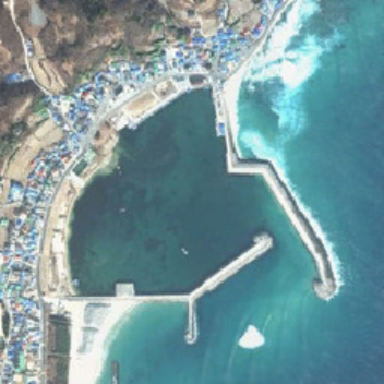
Part or the sea with navy blue water in it .